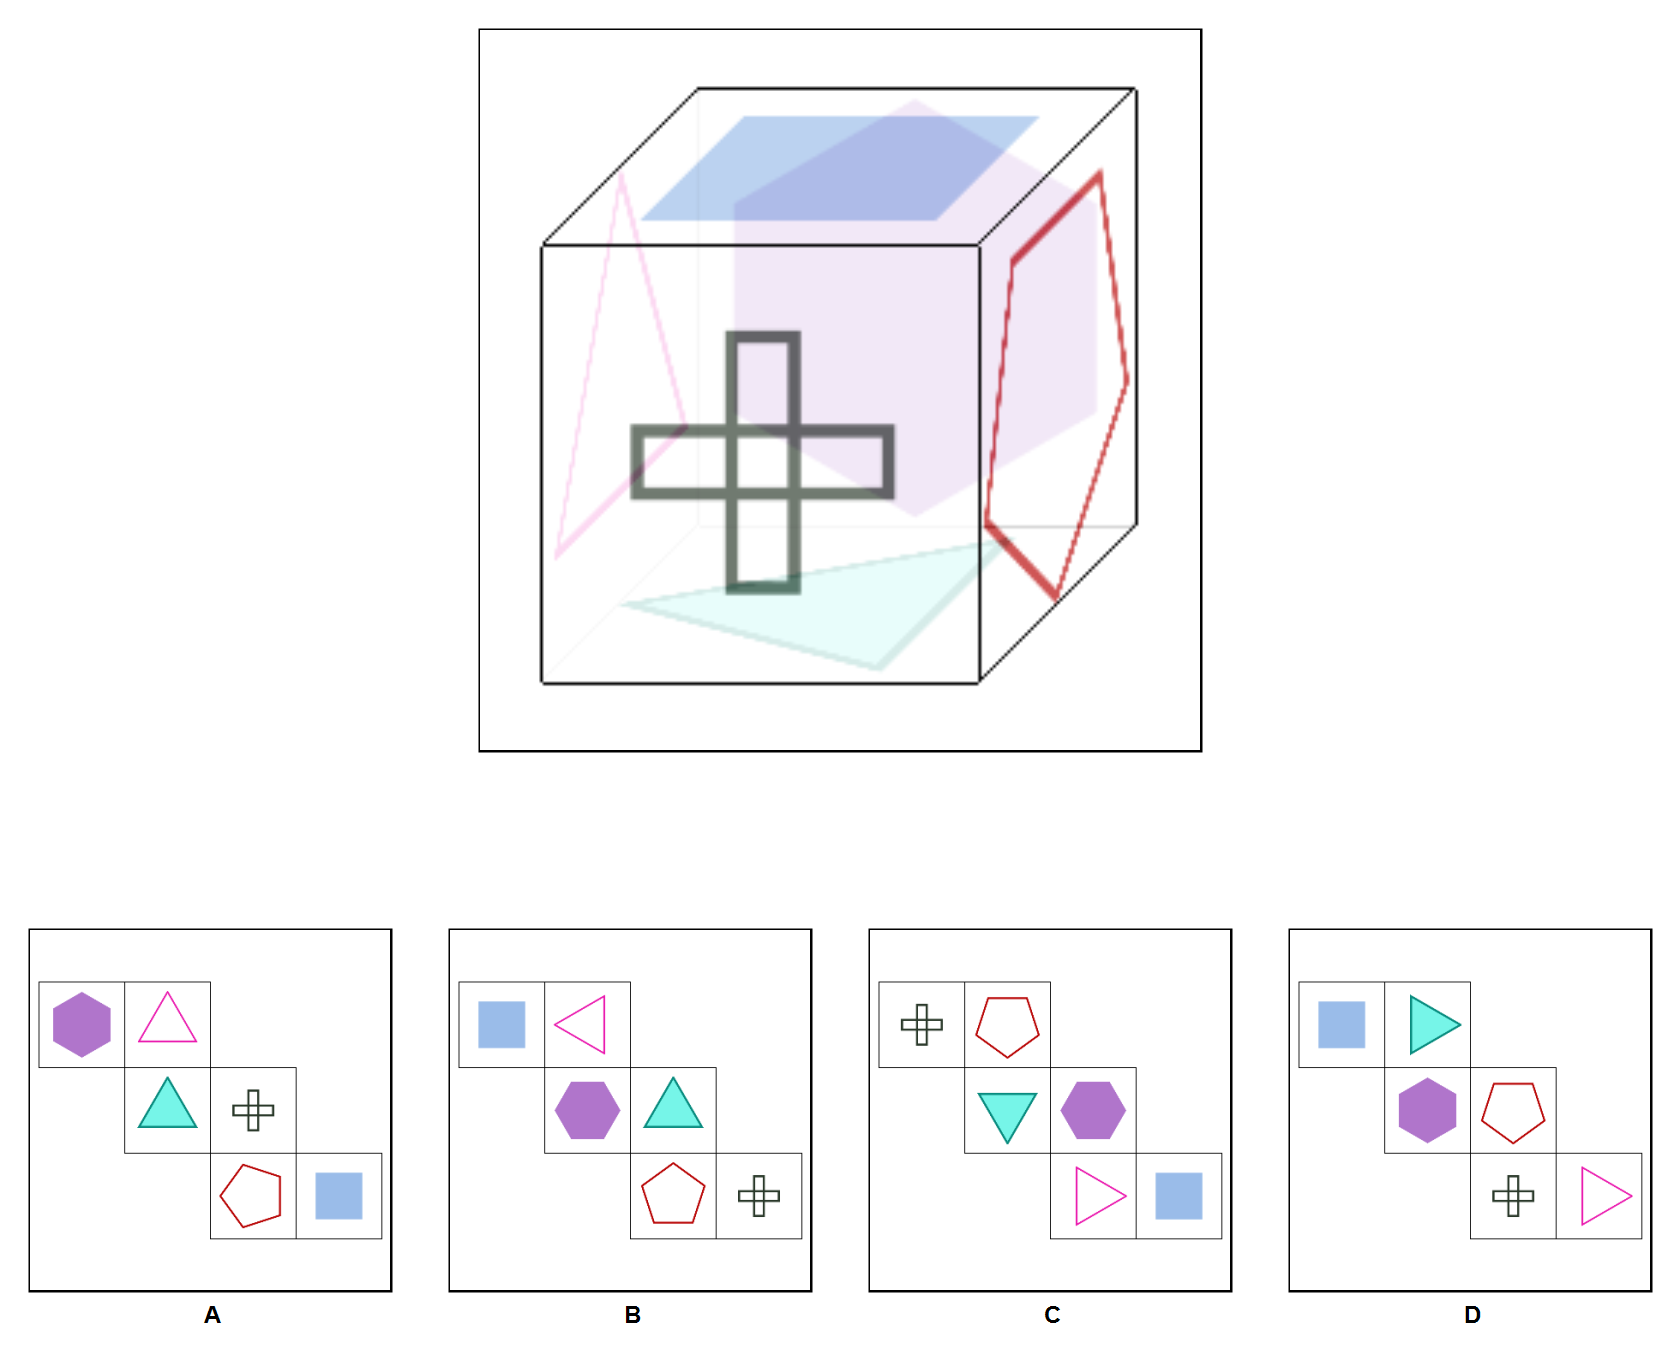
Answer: D